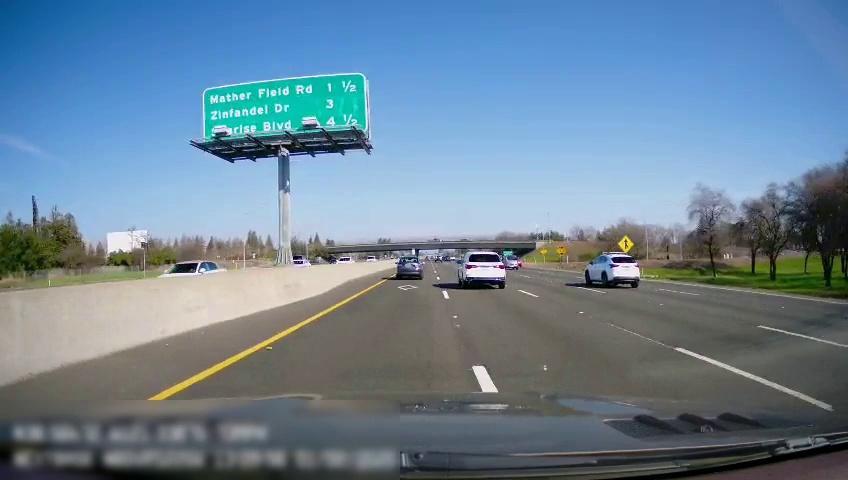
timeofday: Day
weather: Sunny
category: Drivable Space
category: Vehicles | Car
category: Vehicles | Car
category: Vehicles | SUV
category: Vehicles | Truck
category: Vehicles | SUV
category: Vehicles | Car
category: Vehicles | SUV
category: Vehicles | Car
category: Vehicles | Van
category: Lanes | Alternate Lane
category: Lanes | Current Lane
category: Lanes | Current Lane
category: Lanes | Alternate Lane
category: Lanes | Alternate Lane
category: Lanes | Alternate Lane
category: Traffic | Signs
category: Traffic | Signs
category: Traffic | Signs
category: Traffic | Signs